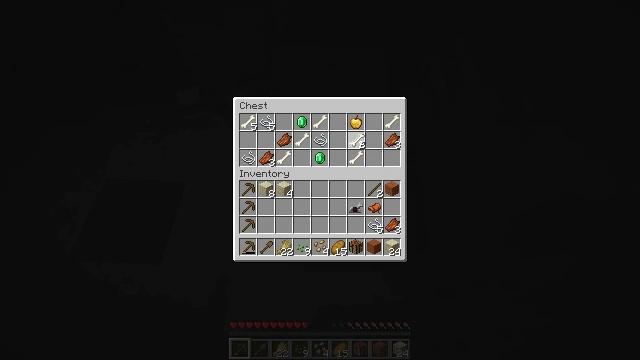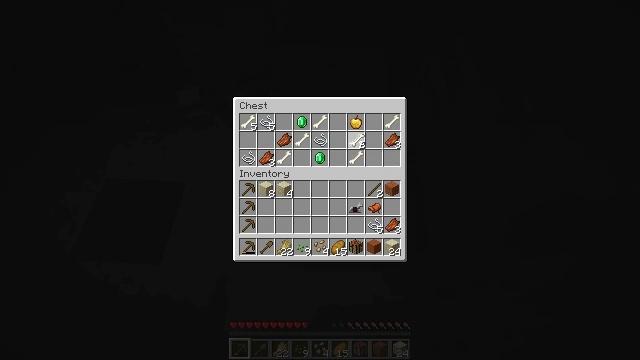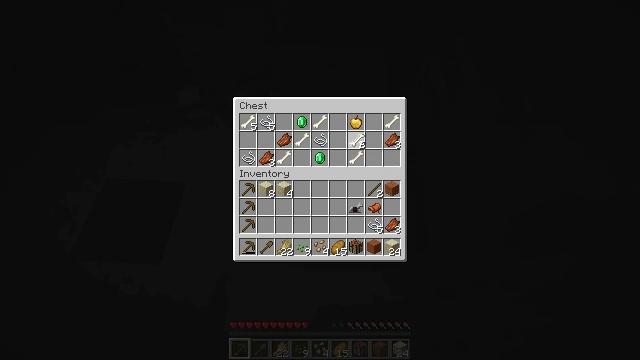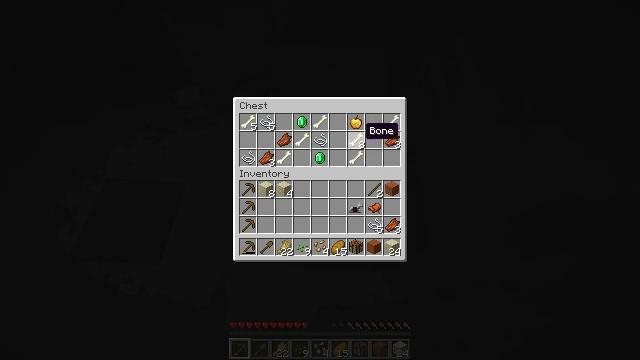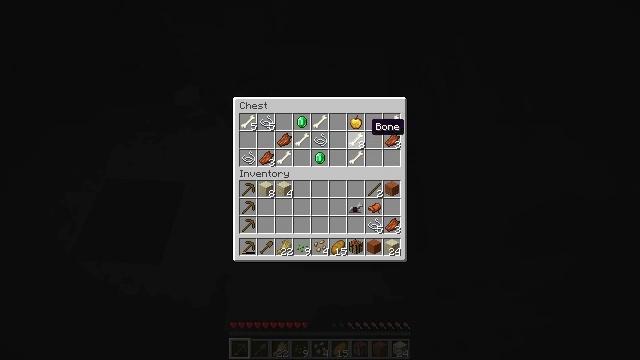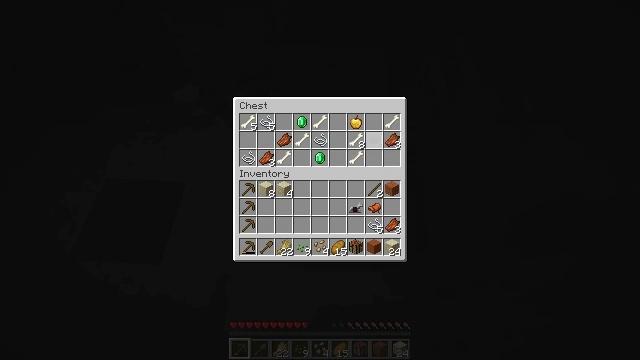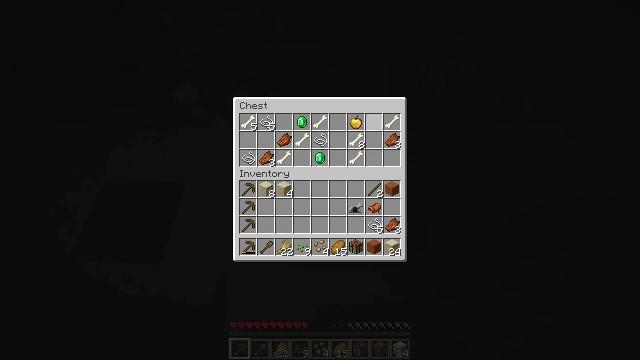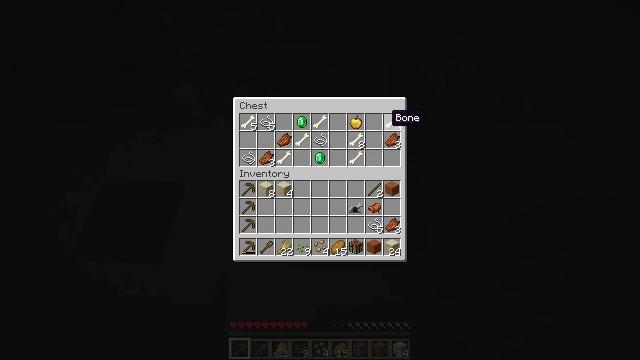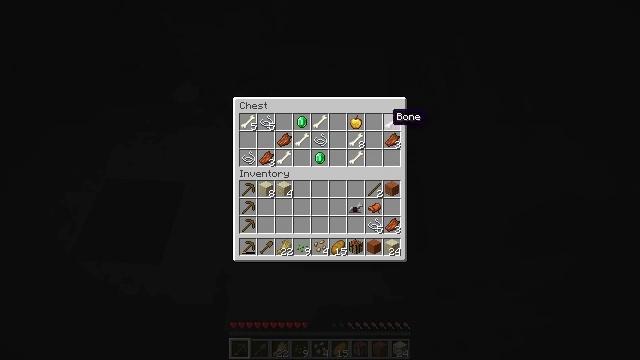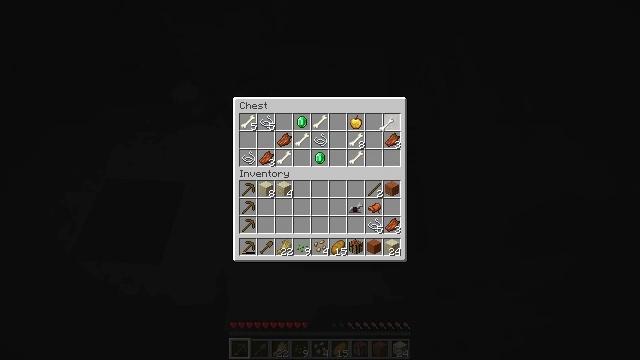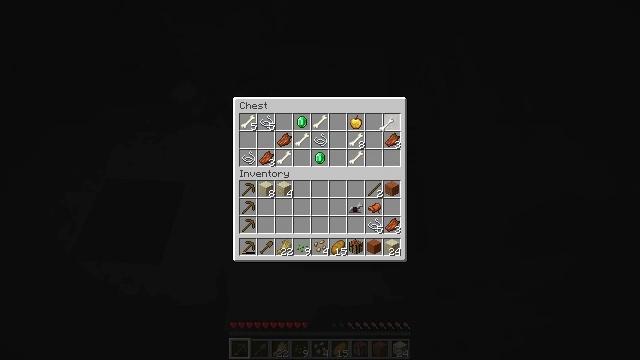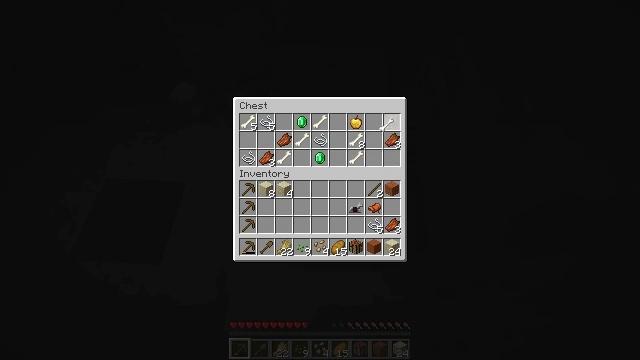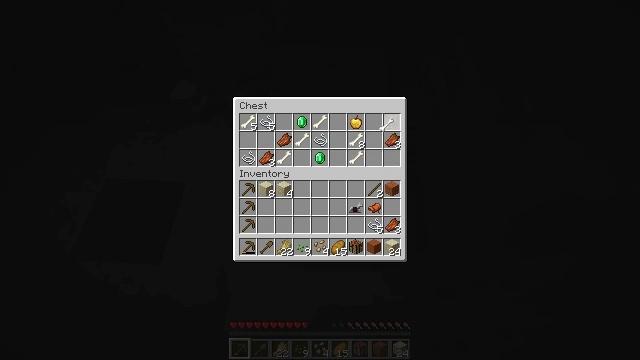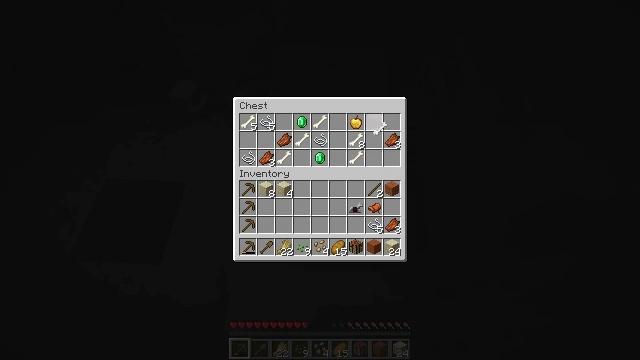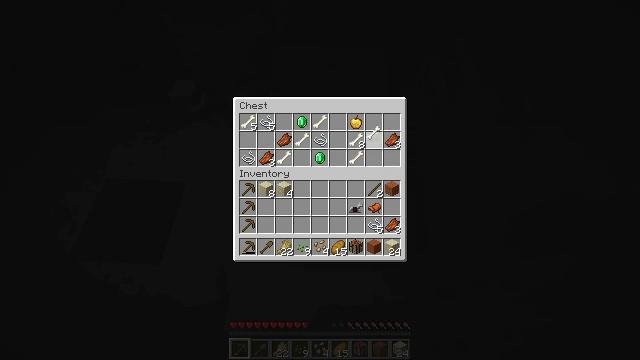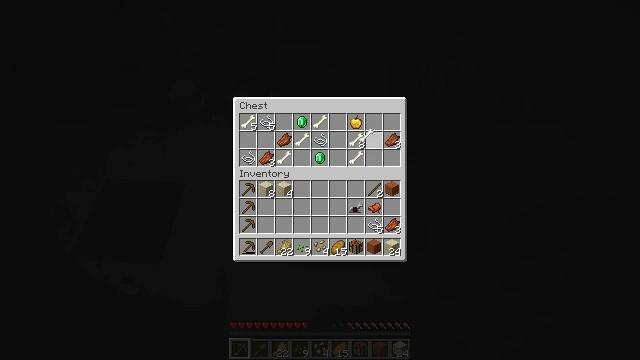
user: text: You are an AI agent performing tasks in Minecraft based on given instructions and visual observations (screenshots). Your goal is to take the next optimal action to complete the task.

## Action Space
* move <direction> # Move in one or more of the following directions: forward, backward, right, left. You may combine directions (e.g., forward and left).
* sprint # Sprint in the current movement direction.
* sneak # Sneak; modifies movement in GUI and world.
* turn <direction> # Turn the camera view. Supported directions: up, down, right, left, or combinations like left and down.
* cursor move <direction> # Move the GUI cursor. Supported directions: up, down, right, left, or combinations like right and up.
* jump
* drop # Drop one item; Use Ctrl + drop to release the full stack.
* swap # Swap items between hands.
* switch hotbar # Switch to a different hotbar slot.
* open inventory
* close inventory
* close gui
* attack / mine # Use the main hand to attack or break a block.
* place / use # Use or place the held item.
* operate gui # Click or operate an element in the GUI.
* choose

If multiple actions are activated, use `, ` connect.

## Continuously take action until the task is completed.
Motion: motion action
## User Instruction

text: Chisel away at the sandstone to get the chiseled version.
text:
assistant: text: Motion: operate gui
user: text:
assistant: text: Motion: operate gui
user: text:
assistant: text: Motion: no_op
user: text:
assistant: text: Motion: no_op
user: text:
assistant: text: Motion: cursor move right
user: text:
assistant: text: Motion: cursor move right
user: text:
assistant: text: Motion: no_op
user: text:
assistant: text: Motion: no_op
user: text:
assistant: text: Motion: operate gui
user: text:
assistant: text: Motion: operate gui
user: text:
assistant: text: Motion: operate gui
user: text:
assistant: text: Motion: operate gui
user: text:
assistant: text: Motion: no_op
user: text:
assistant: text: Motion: cursor move left
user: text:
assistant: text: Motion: cursor move left
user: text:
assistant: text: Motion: no_op
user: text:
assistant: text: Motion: no_op
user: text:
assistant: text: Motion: operate gui
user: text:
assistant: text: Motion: operate gui
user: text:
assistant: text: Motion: operate gui
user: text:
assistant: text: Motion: no_op
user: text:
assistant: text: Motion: cursor move left
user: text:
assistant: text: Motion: cursor move left
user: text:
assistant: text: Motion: cursor move left
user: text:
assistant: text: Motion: cursor move left
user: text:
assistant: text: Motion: cursor move left
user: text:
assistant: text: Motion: no_op
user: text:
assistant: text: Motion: no_op
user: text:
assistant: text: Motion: no_op
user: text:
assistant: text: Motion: no_op